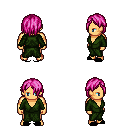
a pixel art fantasy rpg character, male body template, human, tanned skin, green robe, teal pants, pink bangs hairstyle, black slippers, four views (front, back, left, right), 2x2 character sprite sheet, small pixel art, hard edges, no anti-aliasing